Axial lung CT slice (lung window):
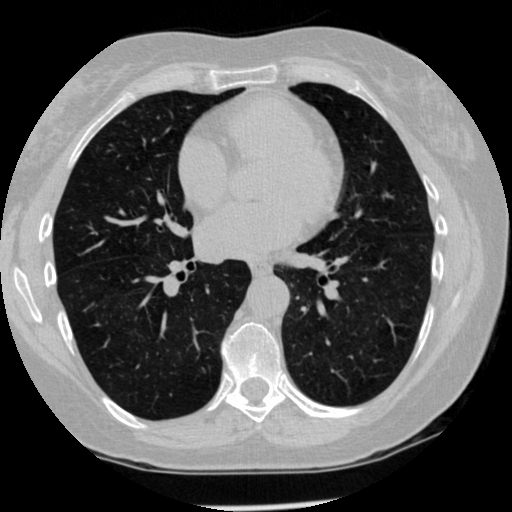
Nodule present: no